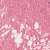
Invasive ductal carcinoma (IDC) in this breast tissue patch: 0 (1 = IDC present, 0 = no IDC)